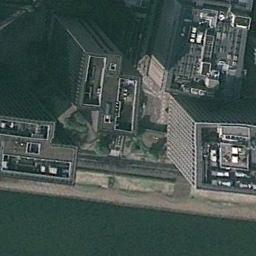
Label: commercial_area